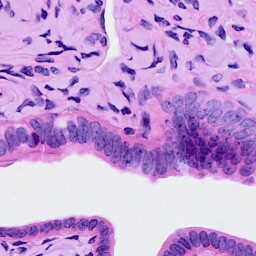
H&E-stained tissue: Ovarian